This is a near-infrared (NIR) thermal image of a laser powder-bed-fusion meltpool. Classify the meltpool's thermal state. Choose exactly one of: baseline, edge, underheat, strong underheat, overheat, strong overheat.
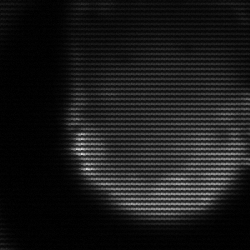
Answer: edge